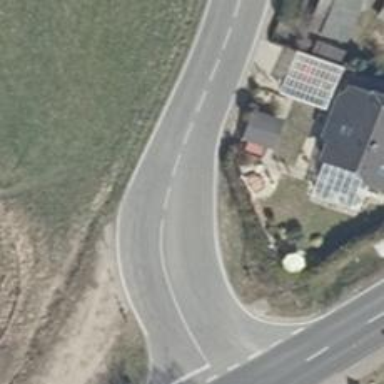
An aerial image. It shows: Secondary road with asphalt surface and lane markings.